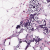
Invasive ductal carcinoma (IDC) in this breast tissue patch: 0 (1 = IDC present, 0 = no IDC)